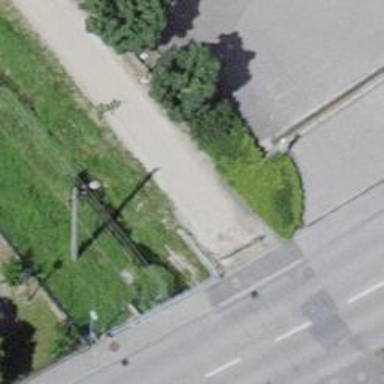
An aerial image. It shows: Cycle barrier.